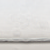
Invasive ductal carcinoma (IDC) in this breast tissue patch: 0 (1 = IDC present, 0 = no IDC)